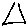
Label: triangle